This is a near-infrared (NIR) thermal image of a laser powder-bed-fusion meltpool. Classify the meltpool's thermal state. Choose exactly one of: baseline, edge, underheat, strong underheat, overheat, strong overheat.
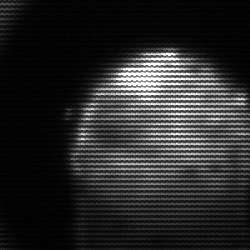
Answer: edge